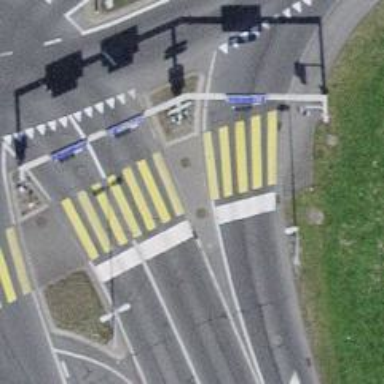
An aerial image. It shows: Traffic calming island.